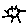
Label: sun